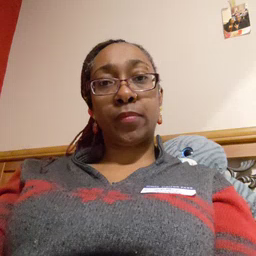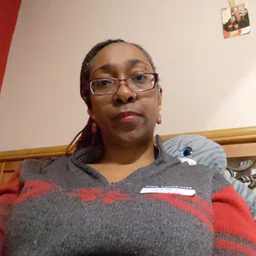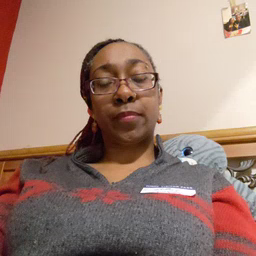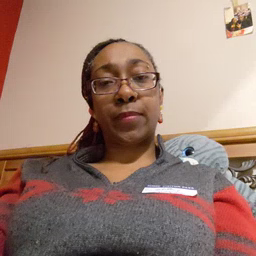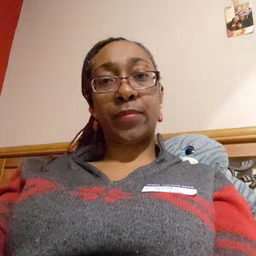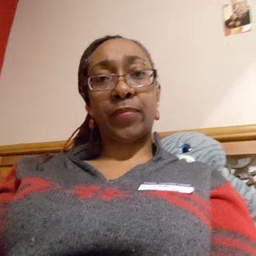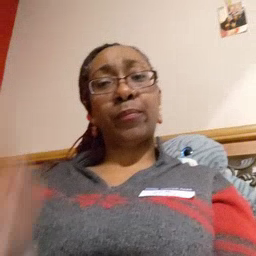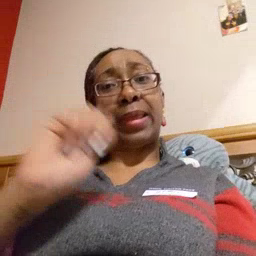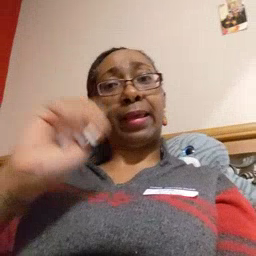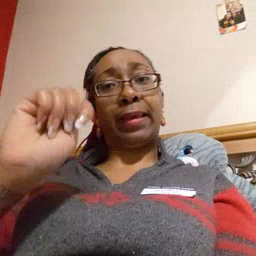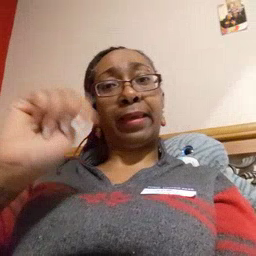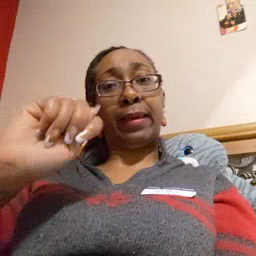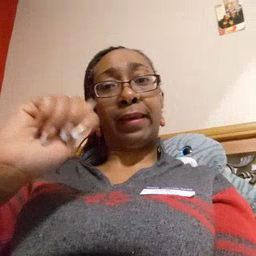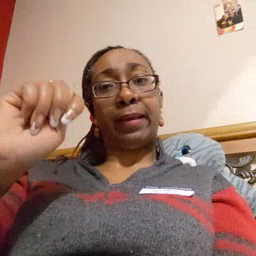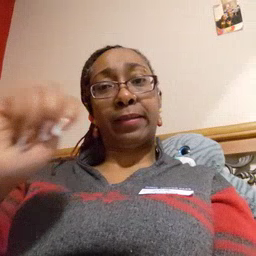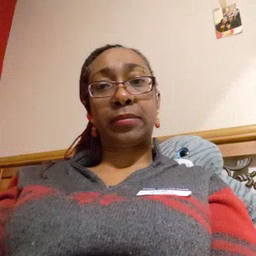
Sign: potty